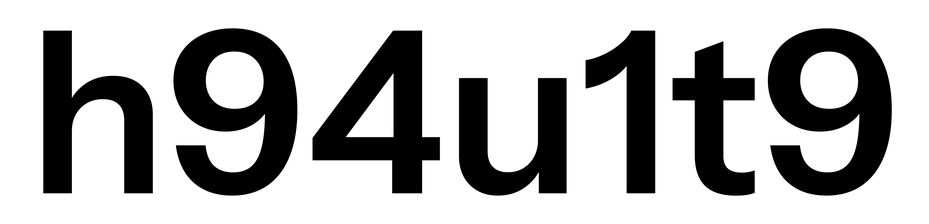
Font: InstrumentSans_SemiBold